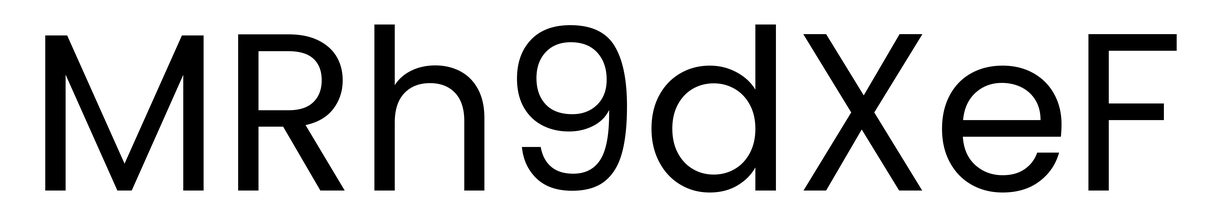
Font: Poppins-Regular